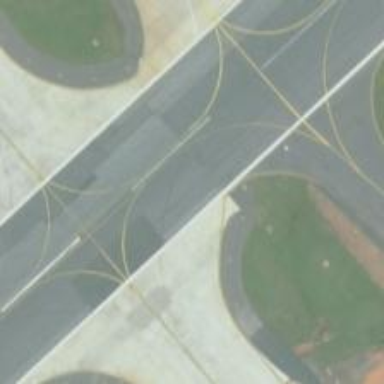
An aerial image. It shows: Image of taxiway at airport.